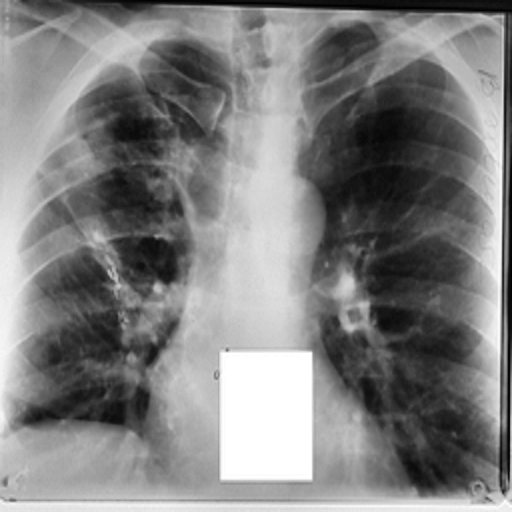
Finding: TUBERCULOSIS